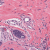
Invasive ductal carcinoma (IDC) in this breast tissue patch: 1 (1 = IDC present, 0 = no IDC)